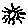
Label: sun